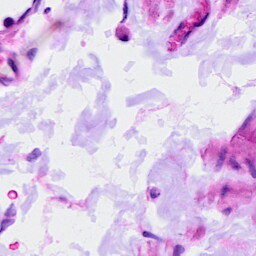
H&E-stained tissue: Ovarian